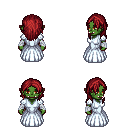
a pixel art fantasy rpg character, female body template, orc, green skin, underdress, robe skirt, brunette long hairstyle, white cloth bandages, black shoes, four views (front, back, left, right), 2x2 character sprite sheet, small pixel art, hard edges, no anti-aliasing